Question: I want to add the right accessor image(cross image) to the top right corner as shown in the image below, but i am not able to get the code for it:
I am using the following code but its not giving me what i need.I need the cross button at the place shown in the image below.
'''
annView.leftCalloutAccessoryView = [UIButton buttonWithType:UIButtonTypeContactAdd];
UIImage *listImage = [UIImage imageNamed:@"Close_normal.png"];
UIButton *listButton = [UIButton buttonWithType:UIButtonTypeCustom];
// get the image size and apply it to the button frame
// listButton.frame = CGRectMake(0,0,56,68);
CGRect listButtonFrame = listButton.frame;
listButtonFrame.size = listImage.size;
listButton.frame = listButtonFrame;
[listButton setImage:listImage forState:UIControlStateNormal];
annView.rightCalloutAccessoryView = listButton;
'''

And then also what i have to do is when i click on the cross button it should close the info pop up and remove the annotation
'''
- (void) mapView:(MKMapView *)mv annotationView:(MKAnnotationView *)view calloutAccessoryControlTapped:(UIControl *)control
{
if( // left accessor is clicked then execute this code) // what should i write here
{
SiteAnnotation *site = (SiteAnnotation *)view.annotation;
if(site.category == -1) {
if(addressAnnotation) {
[mapView removeAnnotation:addressAnnotation];
AddViewController *vc = [[[AddViewController alloc] initWithCoordinate:addressAnnotation.coordinate] autorelease];
[self.delegate pushViewController:vc animated:YES];
}
}
else {
[self showSiteDetails:site.identifier];
}
}
else if (// if right accessor cross image is clicked)
{
// Then here the code to dismiss the pop up and annotation pin on map
}
}
'''
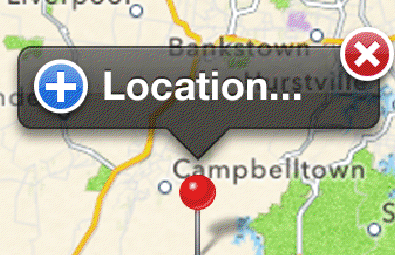
Answer: You can check this code:
use tags in the above method and control tag to get that tag working below..
'''
annView.leftCalloutAccessoryView.tag=1;
annView.rightCalloutAccessoryView.tag=2;
- (void) mapView:(MKMapView *)mv annotationView:(MKAnnotationView *)view calloutAccessoryControlTapped:(UIControl *)control
{
SiteAnnotation *site = (SiteAnnotation *)view.annotation;
// Left Accessory Button Tapped
if(site.category == -1) {
if ([control tag] == 1) {
if(addressAnnotation) {
so on...
}
'''
next try
'''
else if ([control tag] == 2) {
// "Right Accessory Button Tapped
UIAlertView *alert1 = [[UIAlertView alloc] initWithTitle:@"" message:@"Touch and hold the pin icon to drag it around." delegate:nil cancelButtonTitle:nil otherButtonTitles:@"Done", nil];
[alert1 show];
[alert1 release];
}
'''
then in the method
'''
- (void)alertView:(UIAlertView *)alertView clickedButtonAtIndex:(NSInteger)buttonIndex
{
UIAlertView *alert_pin = [[UIAlertView alloc] initWithTitle:@"" message:@"cancel button click it " delegate:nil cancelButtonTitle:nil otherButtonTitles:@"Done", nil];
[alert_pin show];
[alert_pin release];
[mapView removeAnnotation:addressAnnotation];
[addressAnnotation release];
addressAnnotation = nil;
}
'''
use alert and ask user to dismiss it or not rather using direct dismiss button on callout only.